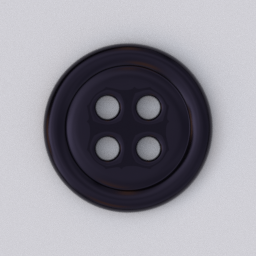
Label: people